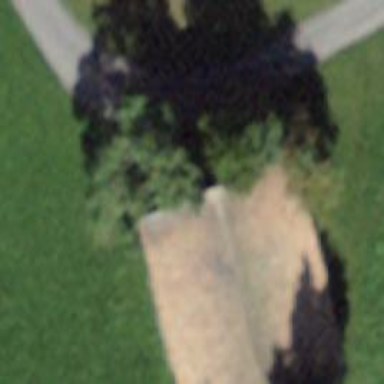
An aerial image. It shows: Rural barn.